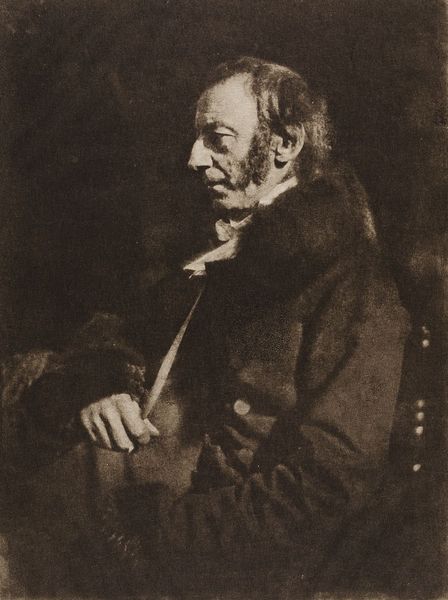
Titel: The Marquis of Northampton - President Royal Society
Künstler: David Octavius Hill
Standort: Hamburg
Institution: Museum für Kunst und Gewerbe Hamburg
Schlagwörter: mann, portrait, figur, person, foto, fotografie, photographie, backenbart, photo, karton, lichtbild, historische, japanpapier, bildwerke, heliogravur, angewandte und bildende kunst, hessische systematik, porträt, persönlichkeit, porträtfotografie, porträtphotographie, hüftbild, heliogravüre, photogravüre, fotogravüre